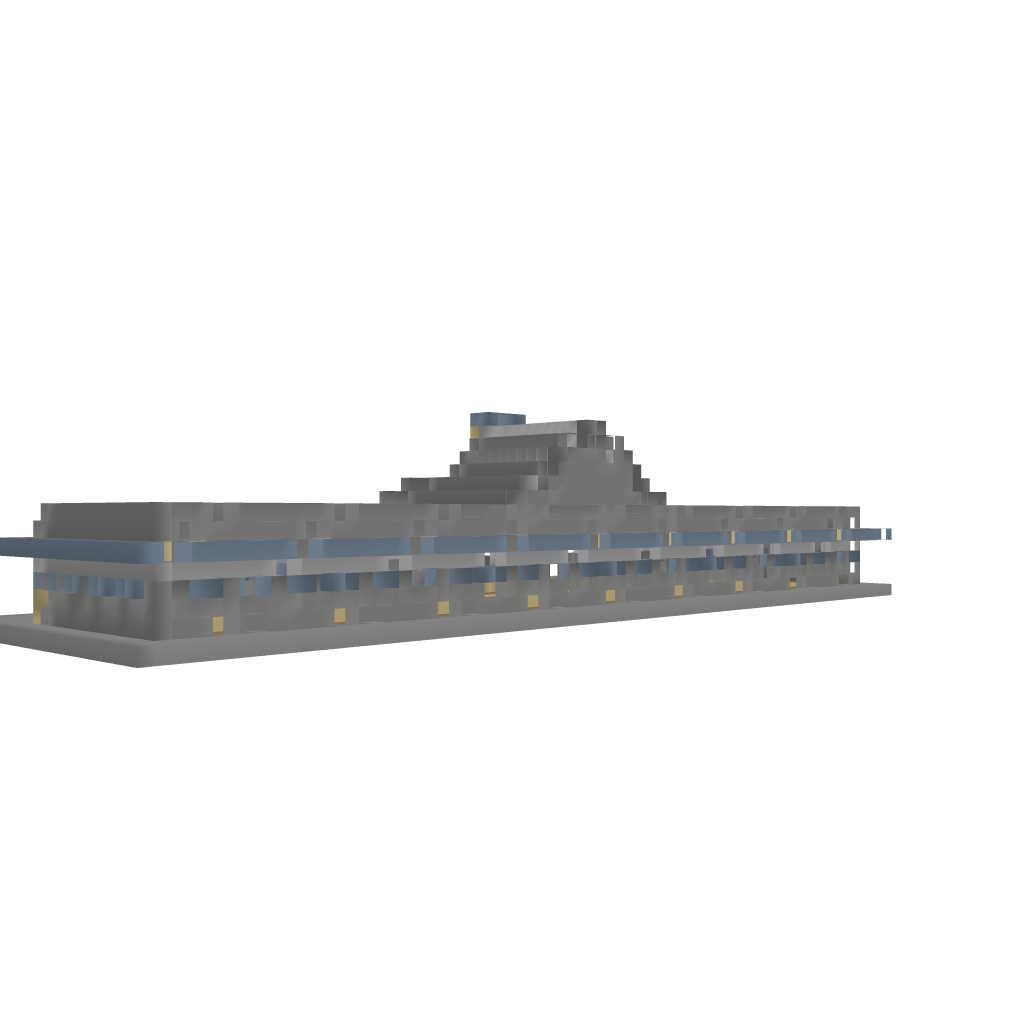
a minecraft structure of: Medieval Japanese Building